Aerial crown-view tile of a tropical tree (Barro Colorado Island, Panama), acquired 20241216:
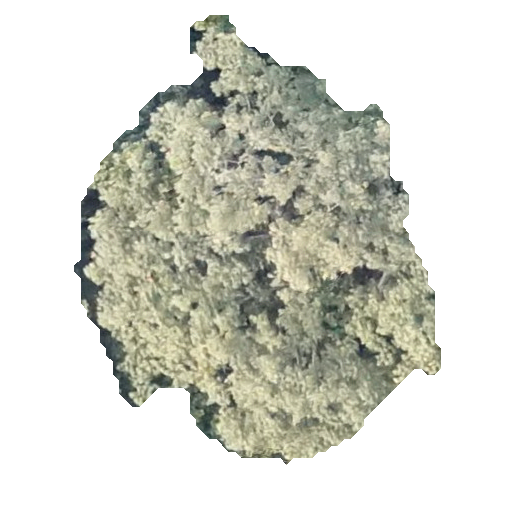
Species: Anacardium excelsum
GBIF accepted scientific name: Anacardium excelsum
Crown area: 155.5 m²